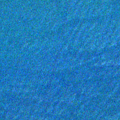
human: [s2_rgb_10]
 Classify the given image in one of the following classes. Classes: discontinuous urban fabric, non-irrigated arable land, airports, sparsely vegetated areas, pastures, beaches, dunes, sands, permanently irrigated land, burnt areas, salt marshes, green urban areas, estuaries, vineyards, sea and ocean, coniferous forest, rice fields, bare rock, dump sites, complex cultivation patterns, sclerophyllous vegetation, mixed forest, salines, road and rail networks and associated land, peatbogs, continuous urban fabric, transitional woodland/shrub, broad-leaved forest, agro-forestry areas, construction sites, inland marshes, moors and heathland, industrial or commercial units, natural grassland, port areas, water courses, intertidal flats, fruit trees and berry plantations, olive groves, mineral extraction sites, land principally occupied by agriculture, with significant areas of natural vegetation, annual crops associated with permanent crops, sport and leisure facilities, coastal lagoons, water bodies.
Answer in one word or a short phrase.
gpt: sea and ocean